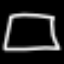
Label: square